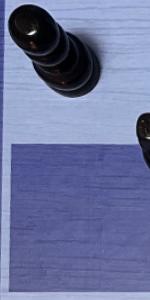
Label: Empty